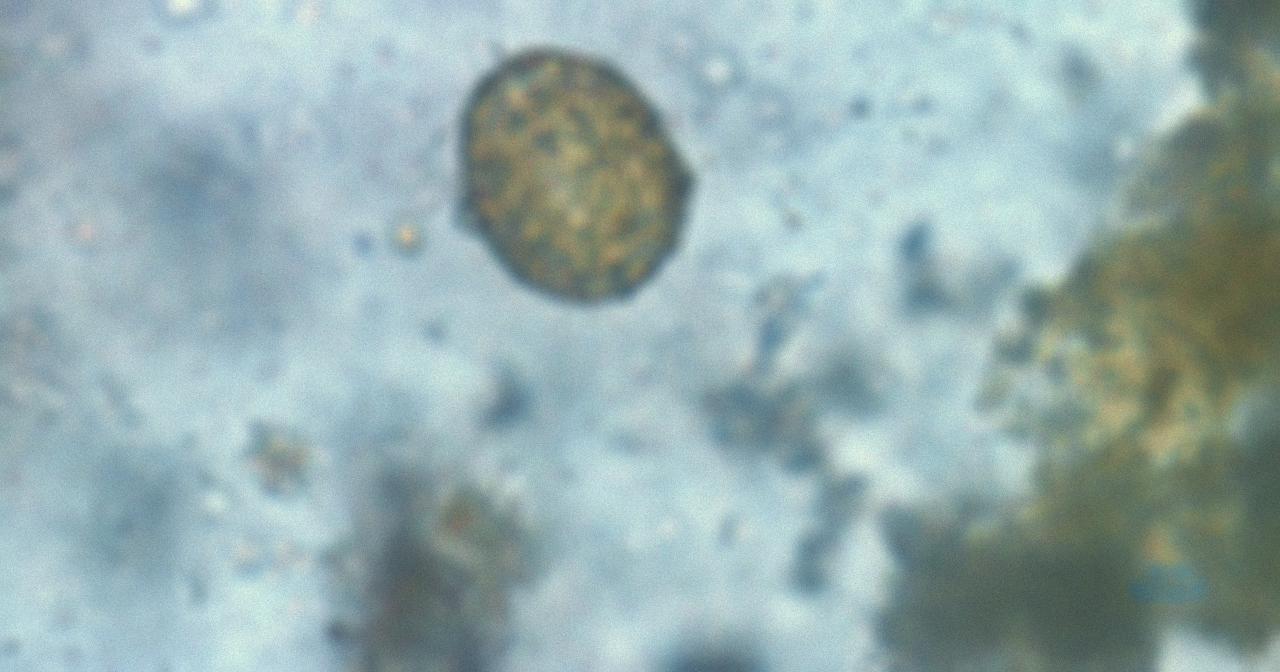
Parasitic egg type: Ascaris lumbricoides